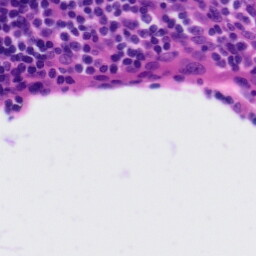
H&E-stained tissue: Tonsil